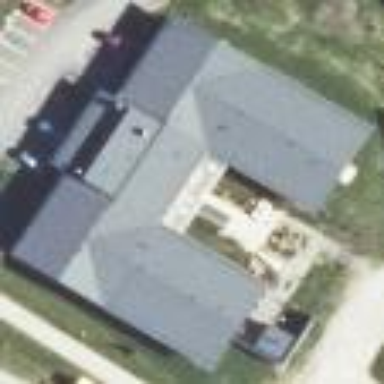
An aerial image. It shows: Nursing home.